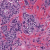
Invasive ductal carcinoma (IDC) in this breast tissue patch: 1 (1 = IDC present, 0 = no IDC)